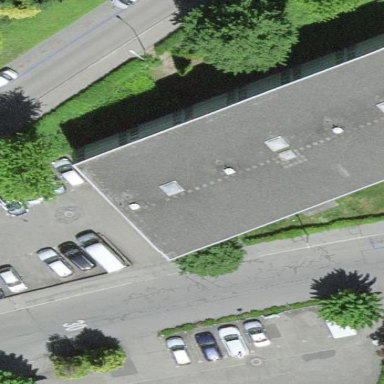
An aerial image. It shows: Building with apartments and flat roof.